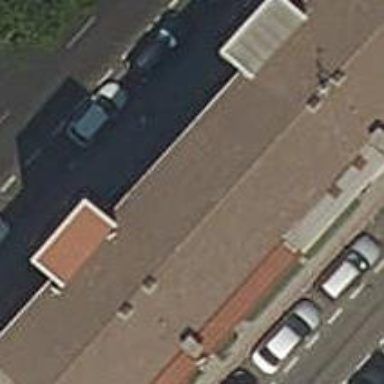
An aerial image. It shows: Residential apartments building.